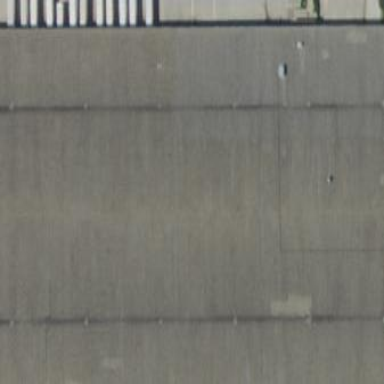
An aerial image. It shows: Warehouse building.